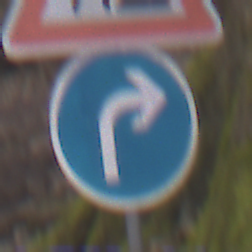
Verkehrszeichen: VorgeschriebeneFahrtrichtungRechts
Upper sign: Arbeitsstelle
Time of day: MorningAfternoon
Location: Outdoor (Nature)
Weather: Overcast
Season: Autumn
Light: Natural